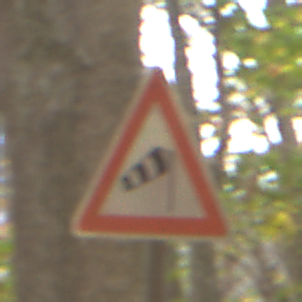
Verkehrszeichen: SeitenwindVonRechts
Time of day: MorningAfternoon
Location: Outdoor (Nature)
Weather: Overcast
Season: Autumn
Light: Natural